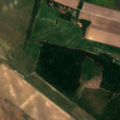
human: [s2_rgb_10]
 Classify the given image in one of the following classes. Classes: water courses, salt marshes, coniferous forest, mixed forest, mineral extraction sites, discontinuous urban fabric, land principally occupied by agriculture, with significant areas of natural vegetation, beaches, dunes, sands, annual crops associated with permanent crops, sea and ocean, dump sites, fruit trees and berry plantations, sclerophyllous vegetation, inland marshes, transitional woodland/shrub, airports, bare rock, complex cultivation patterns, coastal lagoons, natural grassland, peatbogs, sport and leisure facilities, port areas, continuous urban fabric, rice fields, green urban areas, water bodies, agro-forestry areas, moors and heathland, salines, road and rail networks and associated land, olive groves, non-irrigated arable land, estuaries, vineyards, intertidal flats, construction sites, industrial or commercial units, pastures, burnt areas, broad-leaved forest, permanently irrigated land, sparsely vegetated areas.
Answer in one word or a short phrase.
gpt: non-irrigated arable land, vineyards, broad-leaved forest